Question: I am reading Oracle SOA Suite 11gR1 and try to follow the tutorial:
<URL>
This is all on a Win 7 machine btw.
When I create the domain (Middle of page) and try to associate the EnterPrise Manager with the Oracle_SOA1 home I do not have that option. For some reason its says next Oracle_Common next to it and I am not experienced enough to understand why.
Can someone please let me know how to fix that and what I missed. Maybe I need to uninstall everything and start over.
I installed Oracle DB 11gR2, WebLogic 10.3 and SOA suite 11gR1 and Jdev.
I am able to start the servers and browse to <URL>. I assume it has something to do with the problem mentioned above.
I am including a screen shot of my domain creation window:

I hope someone can please help me with this, I would like to continue with the book to learn SOA.
Thank you,
Steve
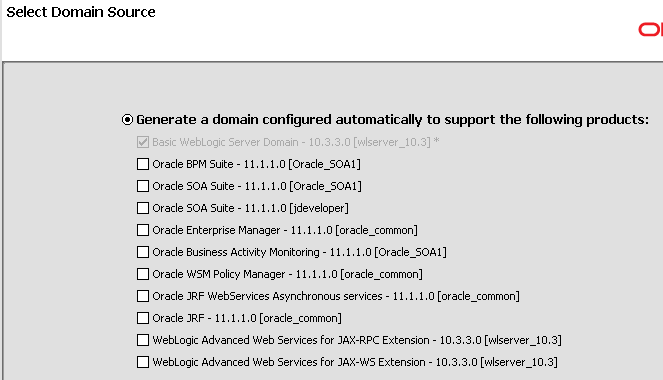
Answer: The Enterprise Manager is a common component. It is not associated with Oracle_SOA as you are understanding it. Oracle_common is effectively where it lives.
You need to select the checkbox when creating your domain for the Enterprise Manager if you want to use it.
You can also select Oracle SOA_Suite if you also wish that to be in your domain.
The bracketed items on the right of each of the selections are advising you of the code block that they belong to, not whether they are associated with SOA, etc.
You can install multiple types into a single domain if you want, although things like SOA Suite you can only have one of the choices.
If you wish to have it in your existing domain run the config for domain creation again and this time extend an existing domain. Then you can add additional functionality to that domain by selecting additional checkboxes.